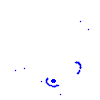
Particle: kaon